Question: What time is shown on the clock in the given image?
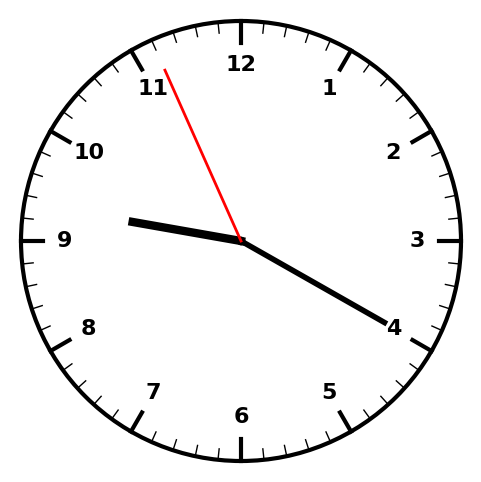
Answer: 09:19:56